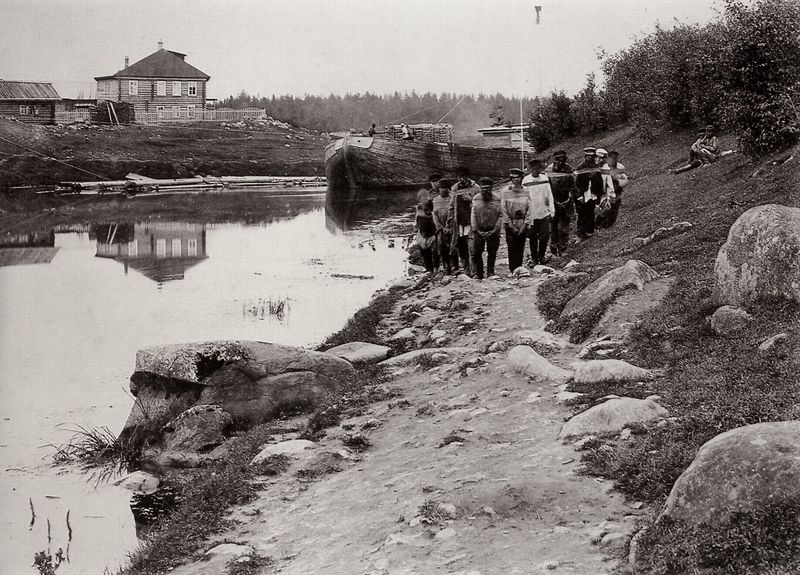
Titel: Treidler an einem Nebenfluss der Volga.
Künstler: Russischer Photograph
Schlagwörter: blätter, felsen, gestein, himmel, laub, mann, wasser, weiß, baumstämme, fluss, landschaft, menschen, sitzen, ufer, braun, fenster, grau, hell, holz, licht, männer, schwarz, strasse, gebäude, gras, haus, weg, wiese, zaun, mützen, stein, steine, ferne, gräser, halme, horizont, häuser, natur, spiegelung, büsche, gebüsch, kanal, pfad, sonne, realismus, wald, arbeit, boot, kahn, kamin, schiff, ruhe, fassade, abhang, hemden, russland, schleppen, fels, hang, zug, bauernhof, gartenzaun, hof, lattenzaun, idylle, ziehen, arbeiter, böschung, stämme, widerschein, reflexion, taue, foto, fotografie, photographie, findlinge, seil, schwarzweiß, strafe, photo, holzfäller, felsbrocken, zuschauen, fotographie, aufnahme, sklaven, treidelpfad, blockhaus, wegesrand, treidler, baur, flößen, forstwirtschaft, gefnagene, gegebüber, holzwirtschaft, leibeigene, reflexion7, schleppkahn, sträflinge, trail, trailpfad, treideln, uferhaus